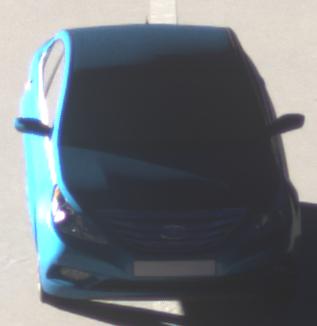
Make: Hyundai
Model: Sonata
Detailed model: Gen. 6 YF
Model produced from: 2009
Model produced until: 2016
Doors: 4
Color: blue
Road condition: dry road
Daytime: sunrise or sunset
Contrast: high contrast